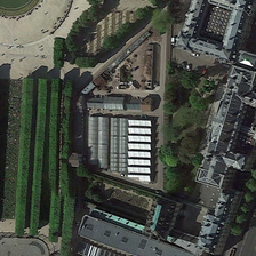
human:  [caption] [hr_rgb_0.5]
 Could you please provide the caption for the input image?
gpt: several rows of trees is in front of the school .

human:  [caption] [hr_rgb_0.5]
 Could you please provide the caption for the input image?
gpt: It's a school. It's a square pond and rows of green trees. It looks like a long, narrow rectangle.

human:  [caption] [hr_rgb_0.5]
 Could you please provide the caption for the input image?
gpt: It is a school with rows of square trees and green trees with narrow rectangular exterior.

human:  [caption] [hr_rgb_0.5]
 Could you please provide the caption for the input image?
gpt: numerous students are walking in the green pass in this campus .

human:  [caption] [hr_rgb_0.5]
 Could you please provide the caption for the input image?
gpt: Here is a school with a pond in a square and lines of green trees with a narrow rectangle look.